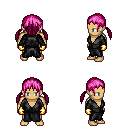
a pixel art fantasy rpg character, male body template, human, tanned skin, gray robe, magenta pants, pink twin-tailed hairstyle, gold gloves, four views (front, back, left, right), 2x2 character sprite sheet, small pixel art, hard edges, no anti-aliasing